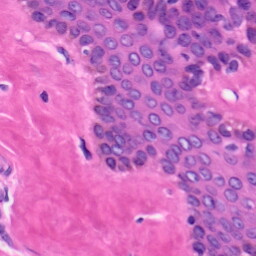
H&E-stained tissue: Skin